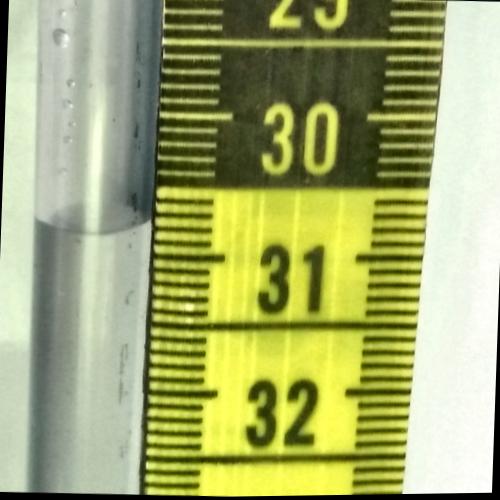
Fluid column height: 30.8 cm